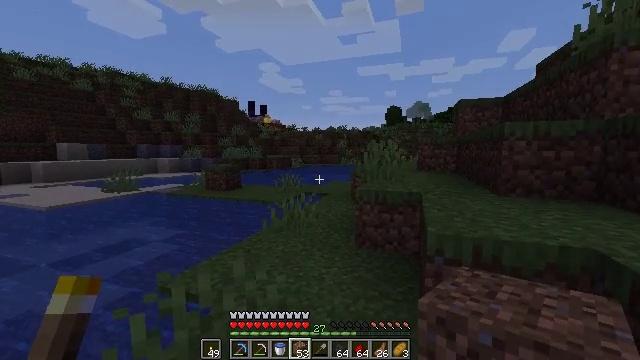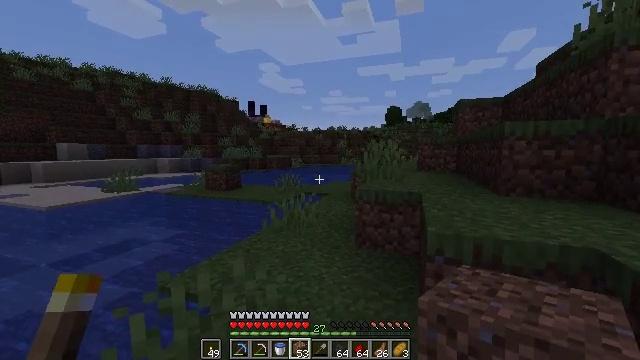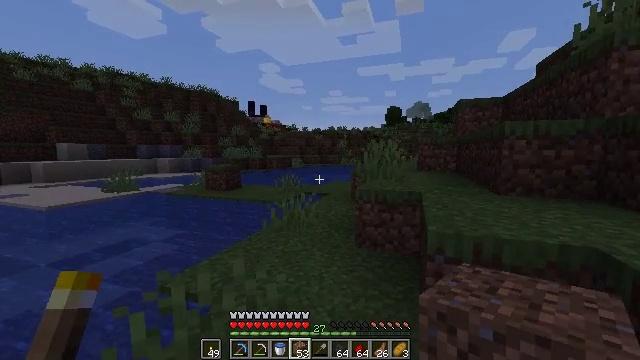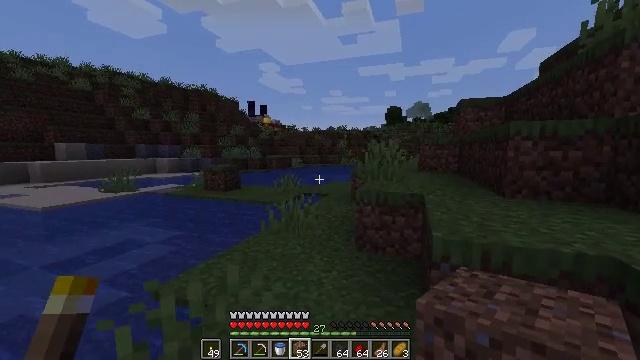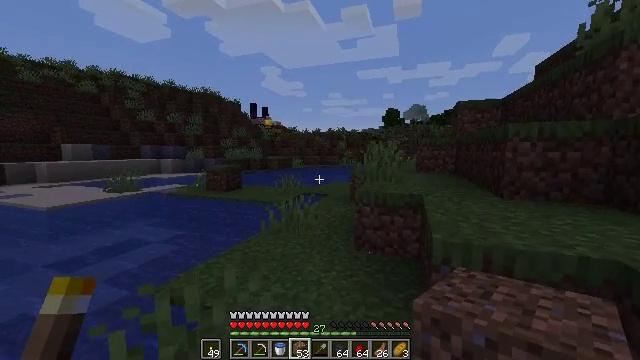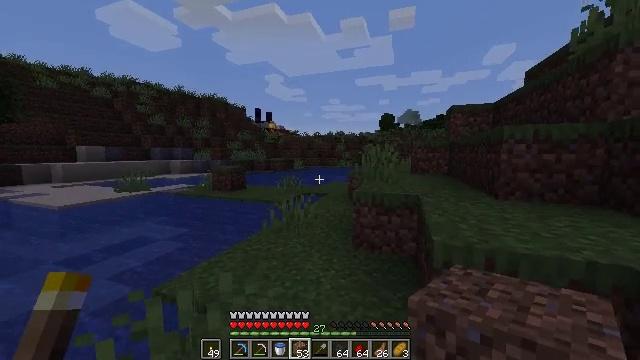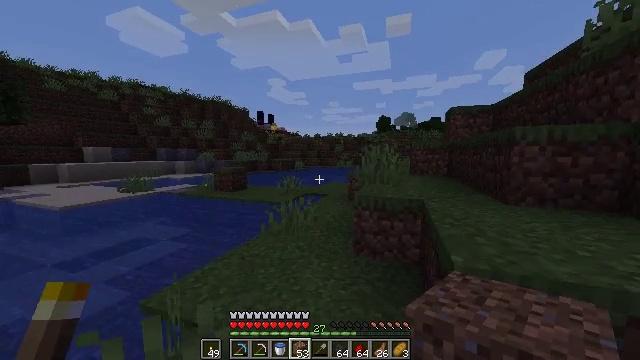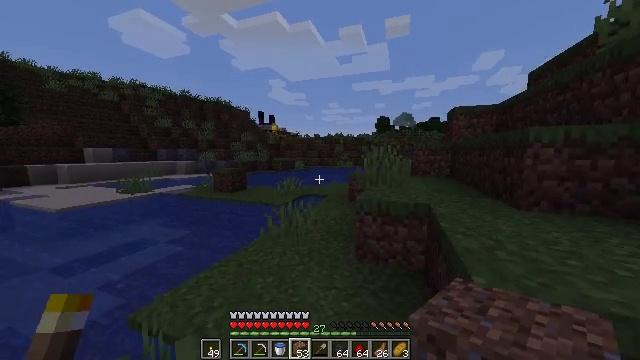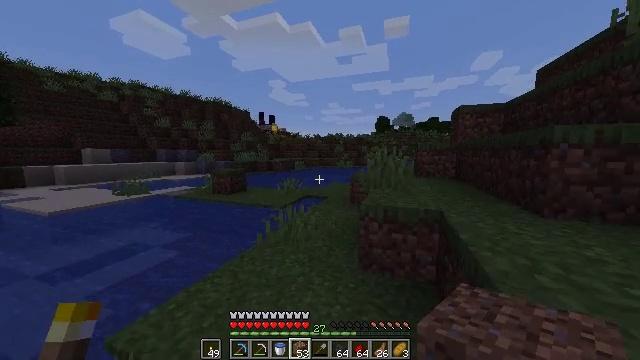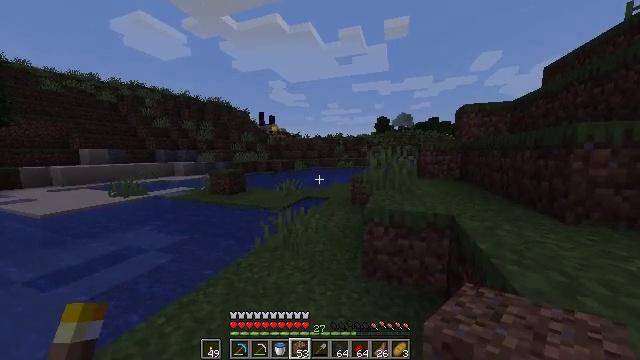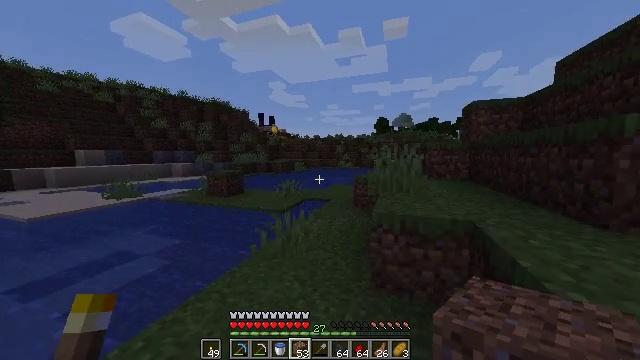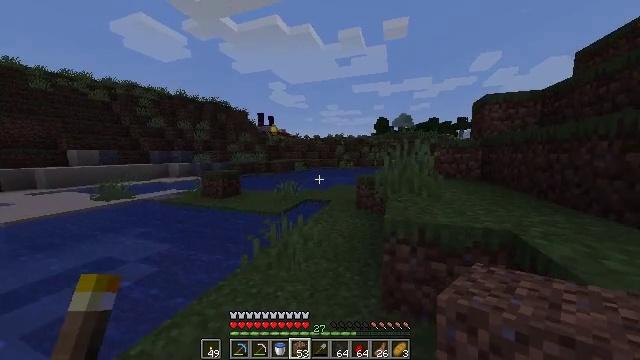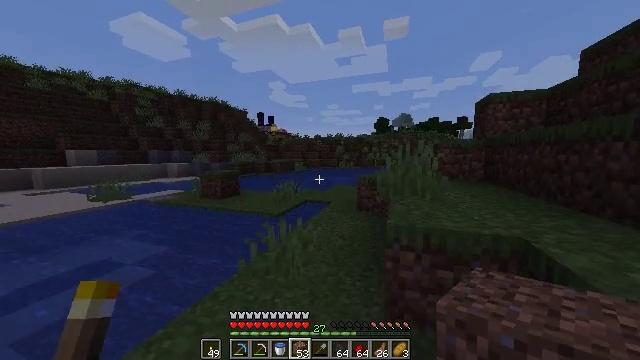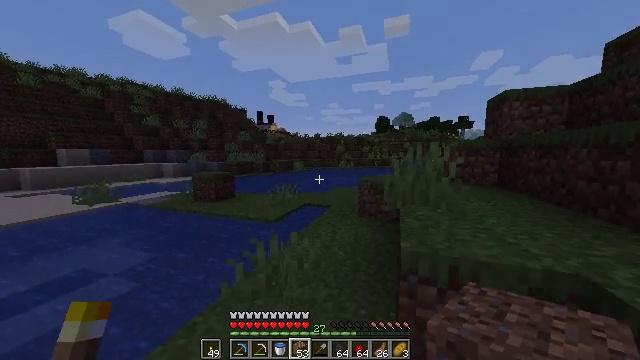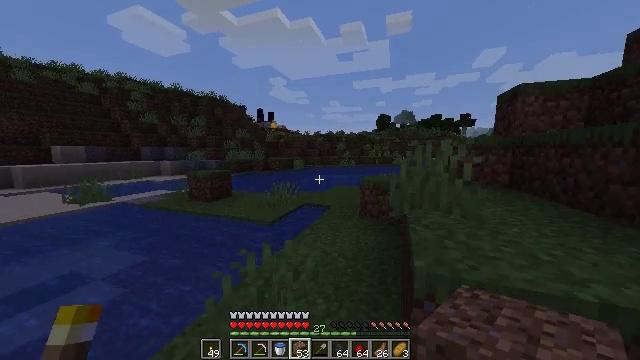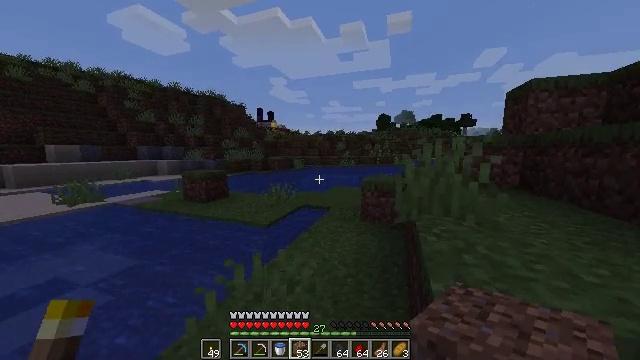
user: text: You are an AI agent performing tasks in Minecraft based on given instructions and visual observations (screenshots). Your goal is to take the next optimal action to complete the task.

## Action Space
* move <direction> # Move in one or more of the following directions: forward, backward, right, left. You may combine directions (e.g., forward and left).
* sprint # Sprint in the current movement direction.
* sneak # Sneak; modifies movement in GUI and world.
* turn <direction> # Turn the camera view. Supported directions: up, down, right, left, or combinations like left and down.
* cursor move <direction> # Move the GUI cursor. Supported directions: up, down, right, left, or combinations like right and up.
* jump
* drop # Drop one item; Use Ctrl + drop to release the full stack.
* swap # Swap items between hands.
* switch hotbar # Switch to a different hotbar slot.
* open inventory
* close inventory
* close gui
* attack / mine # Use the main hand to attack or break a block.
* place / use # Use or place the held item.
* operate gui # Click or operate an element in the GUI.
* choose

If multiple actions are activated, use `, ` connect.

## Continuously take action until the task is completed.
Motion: motion action
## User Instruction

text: Break the gold block to collect it.
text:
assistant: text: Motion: sprint
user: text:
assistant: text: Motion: sprint
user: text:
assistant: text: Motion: move forward, sprint
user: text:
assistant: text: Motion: move forward, sprint
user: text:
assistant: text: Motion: move forward, sprint
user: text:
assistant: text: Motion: move forward, sprint
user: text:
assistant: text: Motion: move forward, sprint
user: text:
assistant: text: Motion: move forward, sprint
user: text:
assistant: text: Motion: move forward, sprint
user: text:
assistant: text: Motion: move forward, sprint
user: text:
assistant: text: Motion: move forward, sprint
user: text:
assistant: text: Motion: move forward, sprint
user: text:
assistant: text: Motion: move forward, sprint
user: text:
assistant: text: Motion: move forward, sprint
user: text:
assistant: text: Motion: move forward, sprint
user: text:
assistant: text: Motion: move forward, sprint
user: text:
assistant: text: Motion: move forward, sprint
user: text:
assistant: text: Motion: move forward, sprint
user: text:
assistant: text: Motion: move forward, sprint
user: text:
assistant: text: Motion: move forward, sprint
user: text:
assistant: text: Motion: move forward, sprint
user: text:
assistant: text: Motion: move forward, sprint
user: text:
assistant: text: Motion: move forward, sprint
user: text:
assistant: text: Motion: move forward, sprint
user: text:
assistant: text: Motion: move forward, sprint
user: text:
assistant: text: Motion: move forward, sprint
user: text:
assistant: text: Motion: move forward, sprint
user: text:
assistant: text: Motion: move forward, sprint
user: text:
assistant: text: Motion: move forward and move right, sprint
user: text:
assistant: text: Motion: move forward and move right, sprint